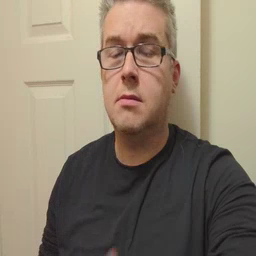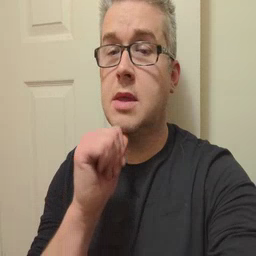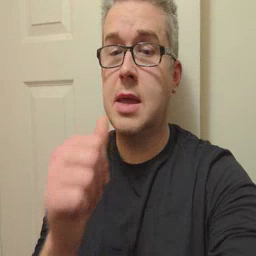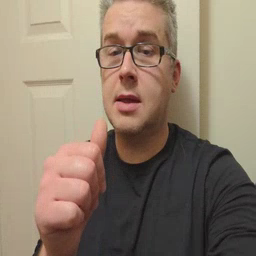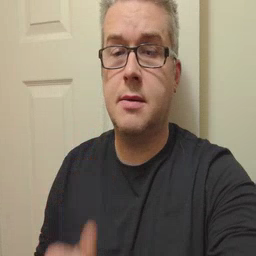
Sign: not